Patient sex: F
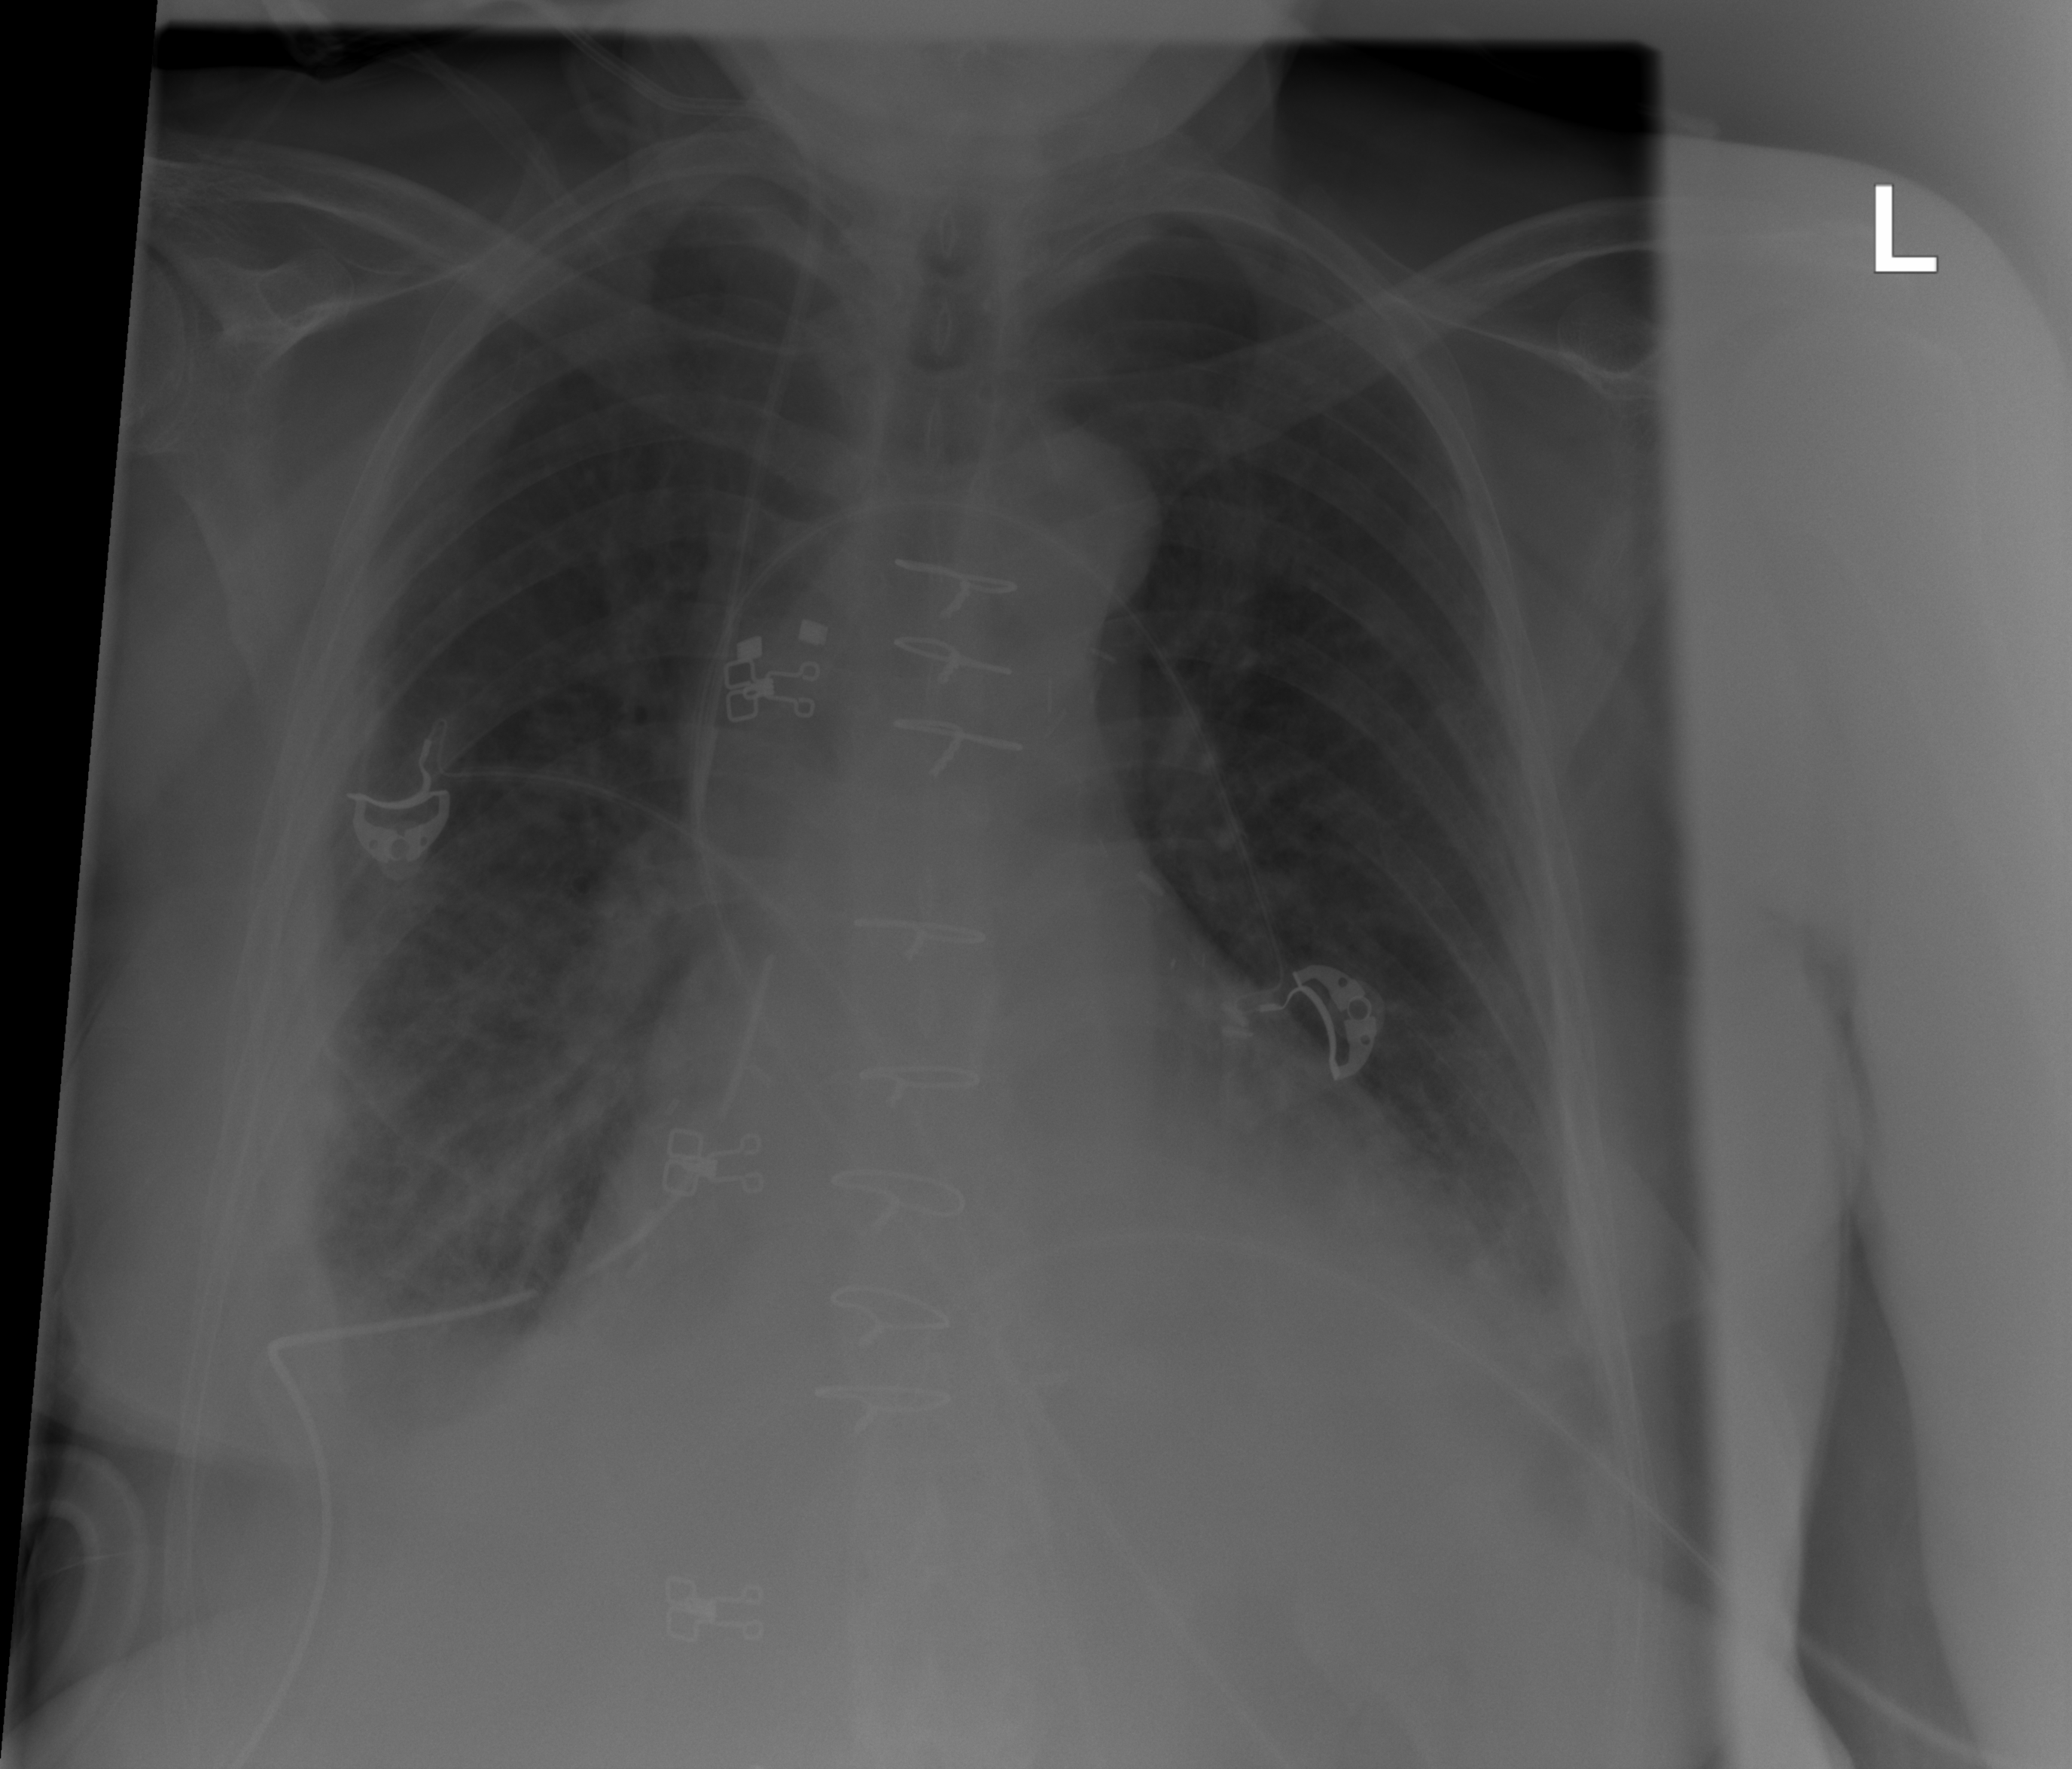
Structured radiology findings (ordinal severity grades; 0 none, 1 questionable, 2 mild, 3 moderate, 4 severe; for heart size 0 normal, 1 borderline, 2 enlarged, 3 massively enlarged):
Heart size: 2
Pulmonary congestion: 0
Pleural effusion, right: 2
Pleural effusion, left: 2
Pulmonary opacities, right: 2
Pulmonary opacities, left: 2
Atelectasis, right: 2
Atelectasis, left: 2